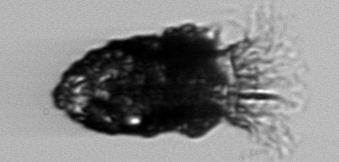
Label: Stenosemella_pacifica